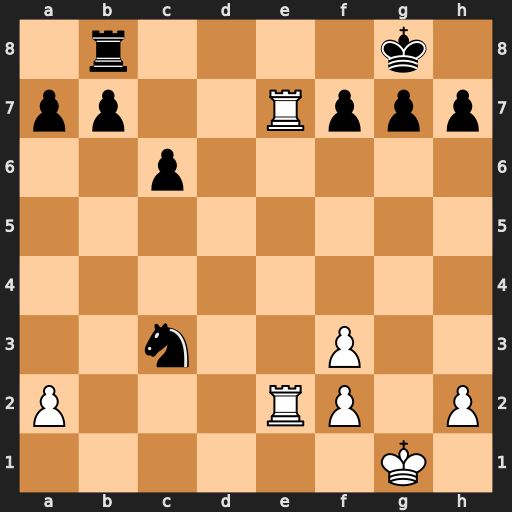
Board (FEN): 1r4k1/pp2Rppp/2p5/8/8/2n2P2/P3RP1P/6K1
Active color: w
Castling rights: -
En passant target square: -
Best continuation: Re8+ Rxe8 Rxe8#